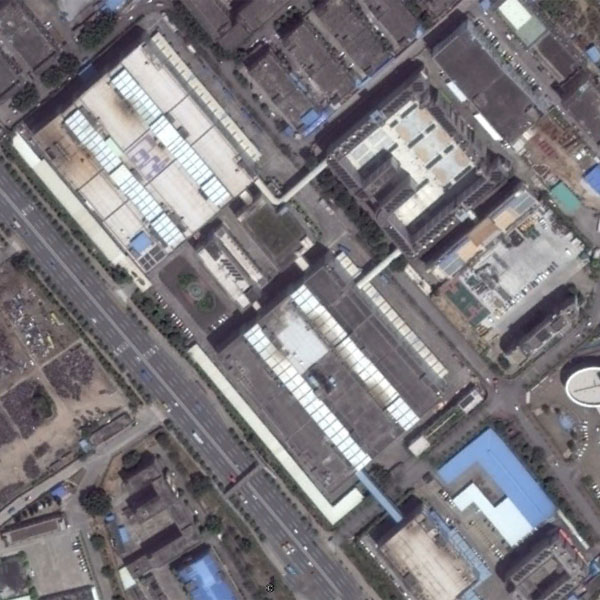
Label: Industrial